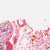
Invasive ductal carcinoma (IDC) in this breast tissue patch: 0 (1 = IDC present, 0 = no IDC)